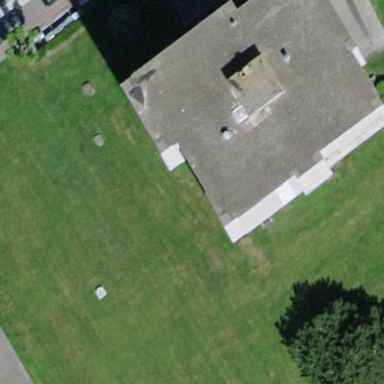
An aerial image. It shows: Building part with flat roof.